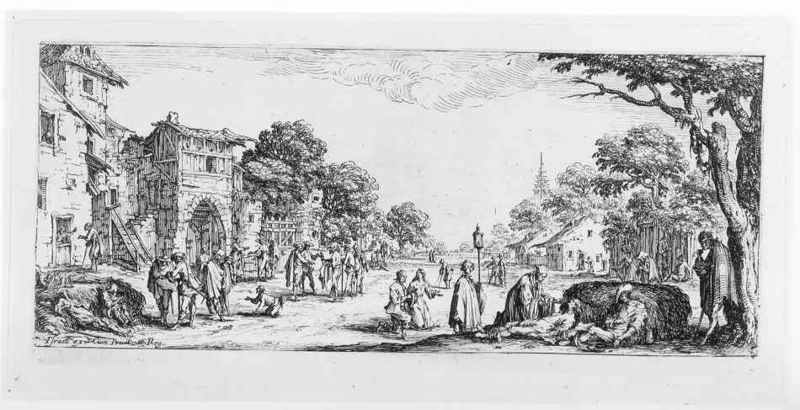
Titel: Die Sterbenden am Straßenrand
Künstler: Jacques Callot
Standort: Karlsruhe
Institution: Staatliche Kunsthalle Karlsruhe
Schlagwörter: baum, feder, himmel, schatten, schlaf, umhang, weiß, wolken, bäume, landschaft, menschen, stadt, holz, lampe, laterne, männer, schwarz, skizze, strasse, zeichnung, dach, gebäude, haus, hund, tiere, weg, alt, arm, arme, stein, baumstamm, häuser, arbeit, bauern, kinder, holzschnitt, schlafen, ort, stab, heu, dorf, graphik, platz, schlot, romantik, leiter, querformat, treppe, herrschaften, tor, gruppen, tusche, krank, spaziergang, haufen, kohle, liegende, druck, radierung, stich, schwarzweiß, stadttor, kaputt, krankheit, mittelalter, fachwerk, bettler, zentrum, armut, betteln, gebälk, federzeichnung, kniende, heuballen, bevölkerung, bewohner, misthaufen, belistift, vogelhaus, landstreicher, obdachlose